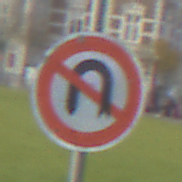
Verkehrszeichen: VerbotWenden
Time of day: MorningAfternoon
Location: Outdoor (Suburban)
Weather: PartlyCloudy
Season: NotSpecified
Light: Natural